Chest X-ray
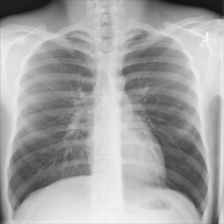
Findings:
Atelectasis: negative
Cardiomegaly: negative
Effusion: negative
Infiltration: negative
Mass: negative
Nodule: negative
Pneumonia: negative
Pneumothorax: negative
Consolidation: negative
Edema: negative
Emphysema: negative
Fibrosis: negative
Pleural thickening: negative
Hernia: negative